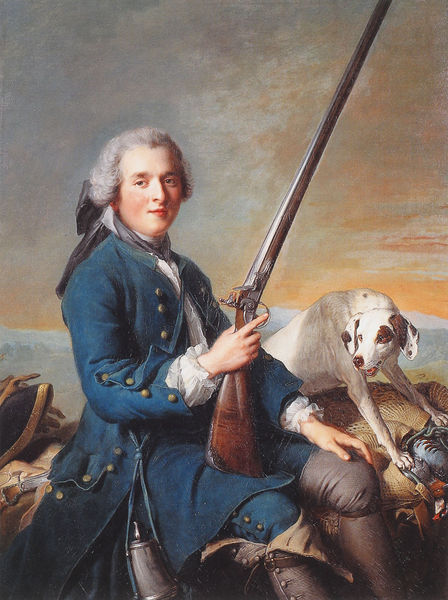
Titel: Porträt eines Mannes als Jäger
Künstler: Jean-Marc Nattier
Institution: Privatbesitz
Schlagwörter: blau, himmel, mann, sitzen, frankreich, grau, hut, hund, rock, schleife, flasche, jung, portrait, porträt, horizont, mantel, perücke, sattel, sitz, sonnenuntergang, rüschen, knöpfe, freude, uniform, waffe, stiefel, jagd, triumph, blaugrau, jäger, gewehr, jagdhund, lust, flinte, blauer mantel, jagdgewehr, trinkflasche, muskete, 1800, hud, oilgemälde, stiefelschaft